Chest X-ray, PA view. Patient: 71 years old, sex M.
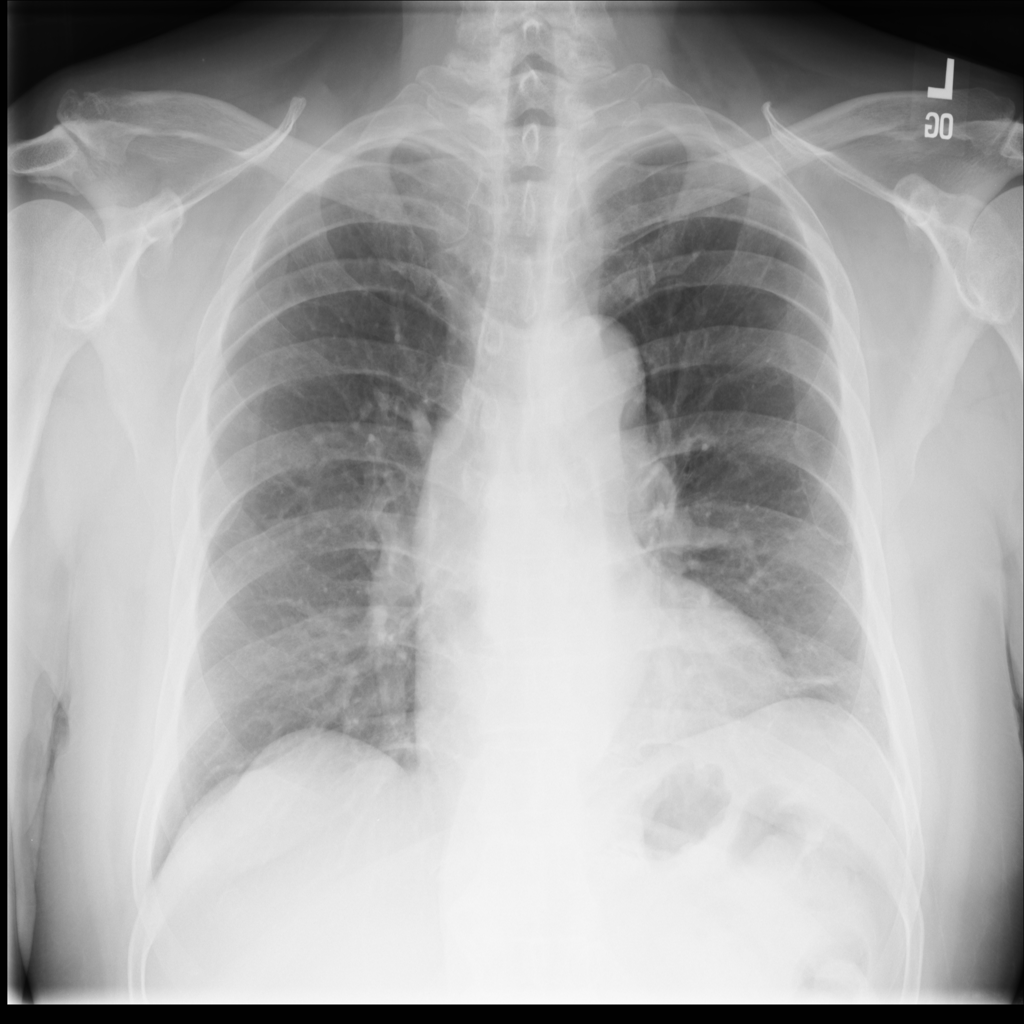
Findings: No Finding